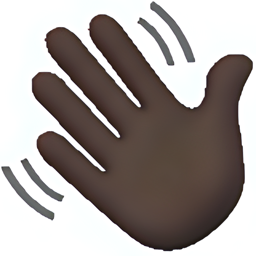
Name: waving hand sign
Emoji: 👋🏿
Group: People & Body
Sub-group: hand-fingers-open